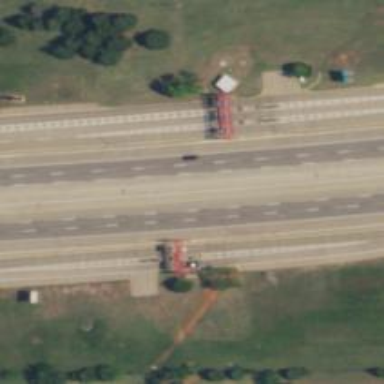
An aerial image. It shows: Toll gantry on the road.